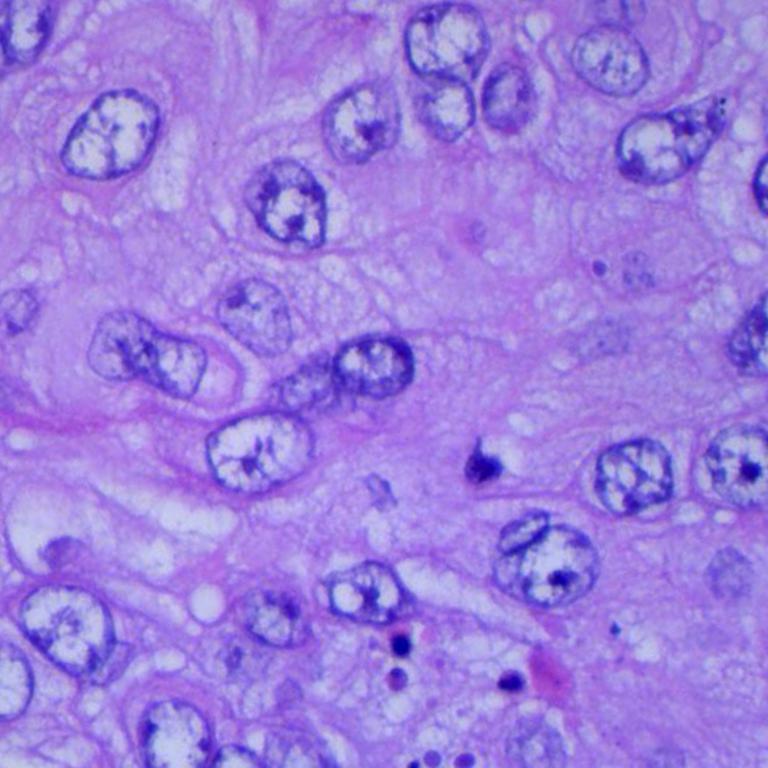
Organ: lung
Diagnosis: squamous carcinomas